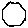
Label: hexagon